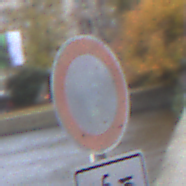
Verkehrszeichen: VerbotFahrzeugeAllerArt
Zusatzzeichen unten: EinspurigeFahrzeugeFrei2
Umgebung: Outdoor, Urban
Tageszeit: MorningAfternoon
Wetter: Overcast
Licht: Natural
Jahreszeit: NotSpecified
Kontrast: LowContrast